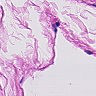
Metastatic tissue present: no